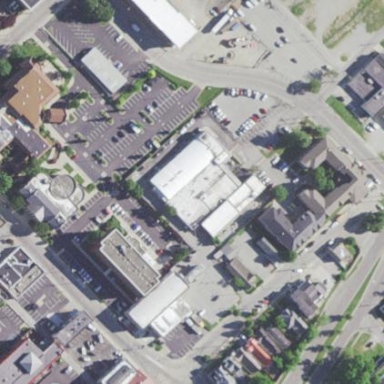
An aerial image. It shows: Commercial building.